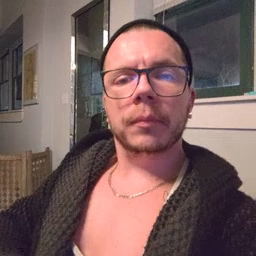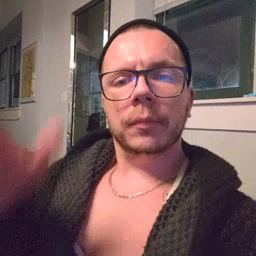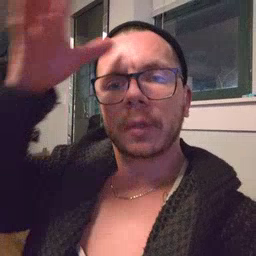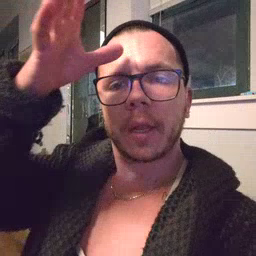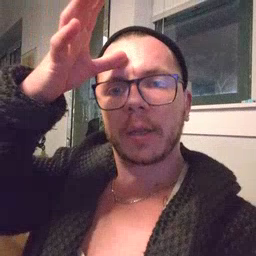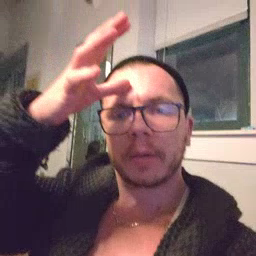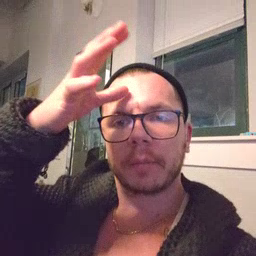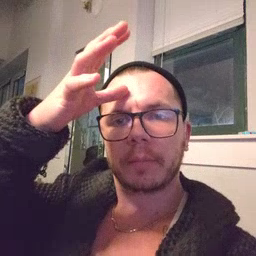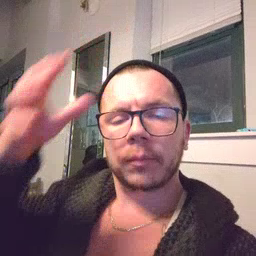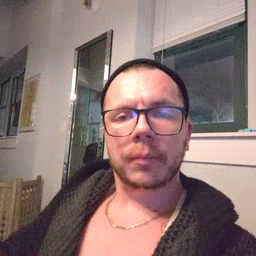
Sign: dad